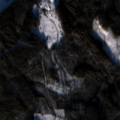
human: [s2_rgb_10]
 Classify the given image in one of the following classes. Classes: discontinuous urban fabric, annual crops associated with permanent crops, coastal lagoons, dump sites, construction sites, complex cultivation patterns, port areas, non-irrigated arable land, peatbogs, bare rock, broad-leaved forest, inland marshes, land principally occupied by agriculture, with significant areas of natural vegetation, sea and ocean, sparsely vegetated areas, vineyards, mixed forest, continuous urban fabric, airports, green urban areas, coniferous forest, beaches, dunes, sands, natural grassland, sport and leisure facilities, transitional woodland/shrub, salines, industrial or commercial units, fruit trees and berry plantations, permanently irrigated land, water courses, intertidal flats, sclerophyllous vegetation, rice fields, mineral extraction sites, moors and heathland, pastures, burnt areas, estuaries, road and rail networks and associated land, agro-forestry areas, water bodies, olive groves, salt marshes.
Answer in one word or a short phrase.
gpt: coniferous forest, mixed forest, transitional woodland/shrub